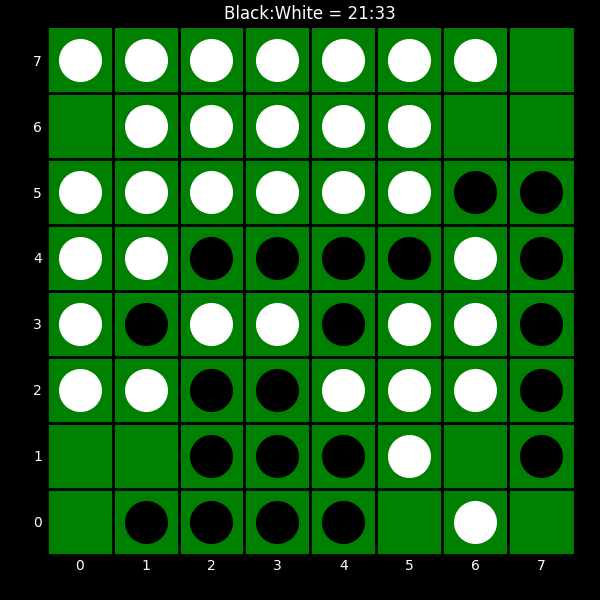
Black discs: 21
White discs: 33